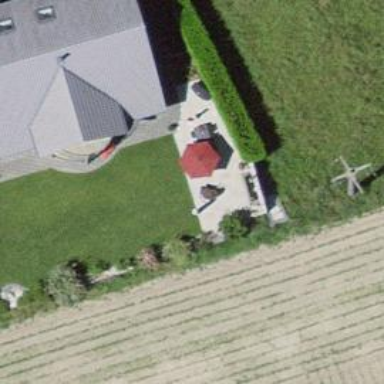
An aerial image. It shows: Hedge acting as barrier.